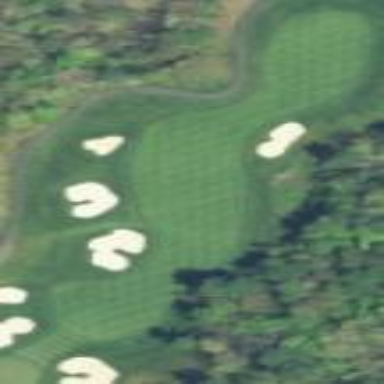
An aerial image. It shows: Golf fairway surrounded by grass.